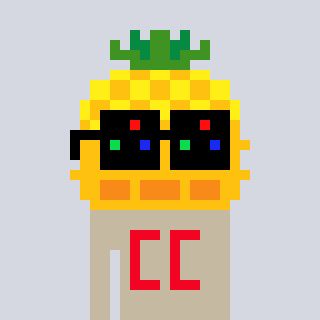
a pixel art character with square black sunglasses, a pineapple-shaped head and a bege-colored body on a cool background